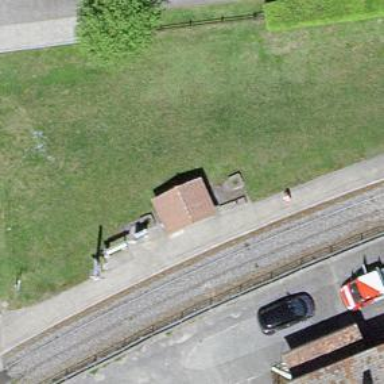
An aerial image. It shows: Halt on the railway.